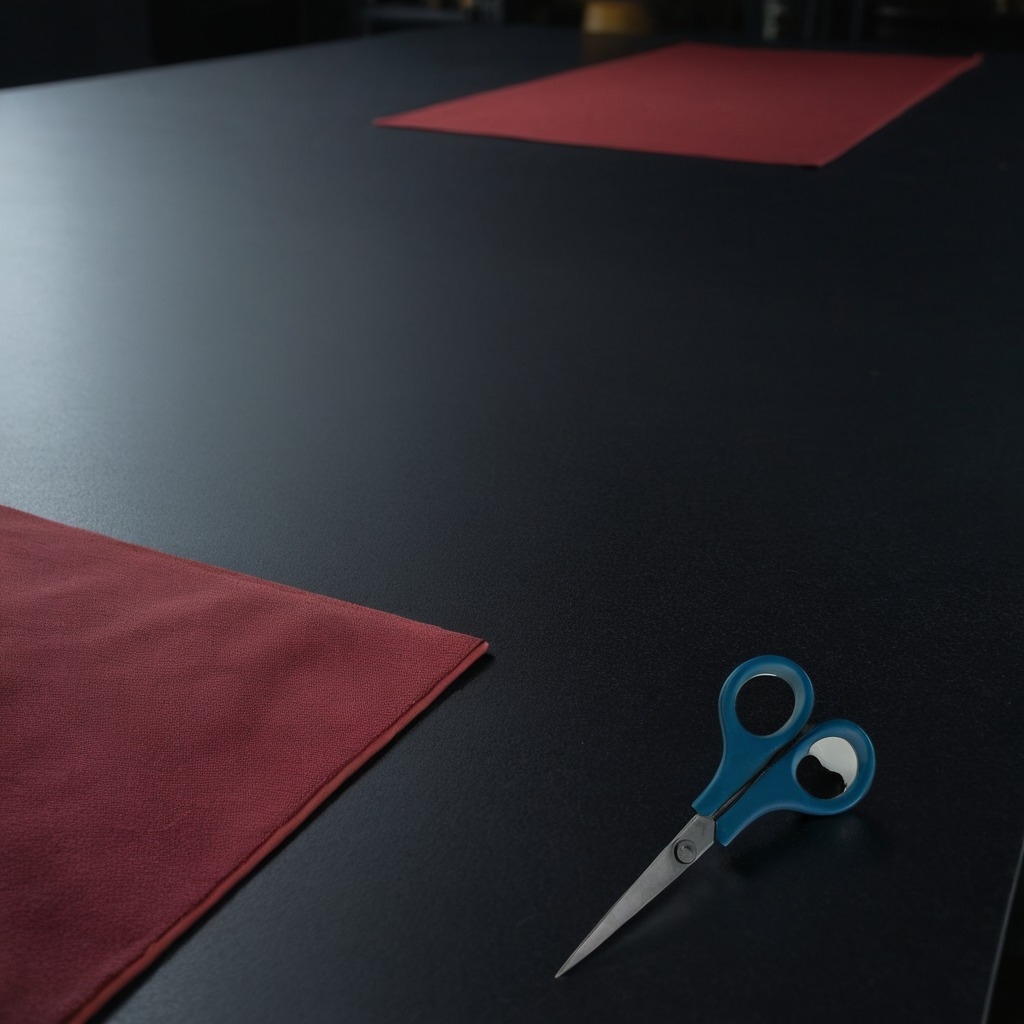
A scissor lies on the clean granite tabletop covered with a red rubber mat inside a workshop at night dim ambient light soft shadows worn but beneath the mat